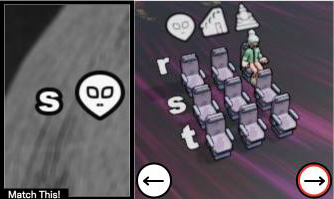
Task: seats
Answer: no